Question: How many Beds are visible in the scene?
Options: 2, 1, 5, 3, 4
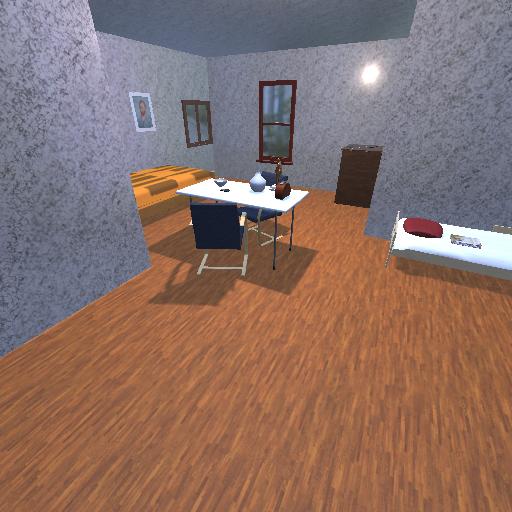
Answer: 2